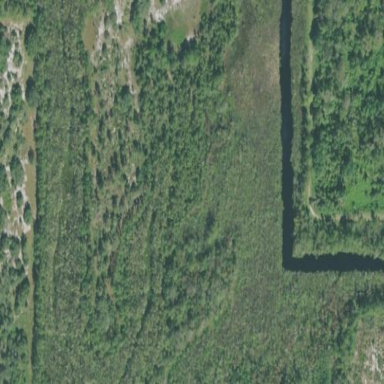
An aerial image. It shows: Cypress strand swamp in natural wetland environment.